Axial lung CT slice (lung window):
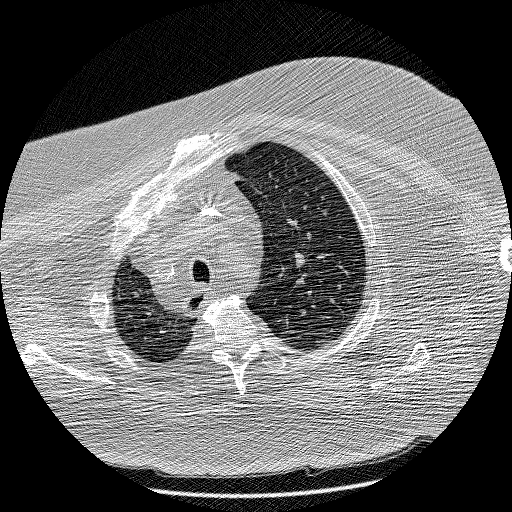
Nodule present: no